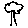
Label: tree